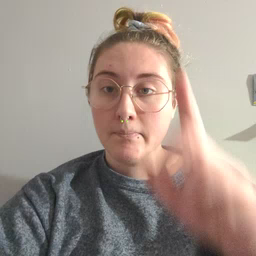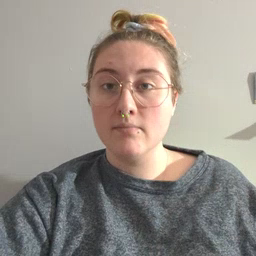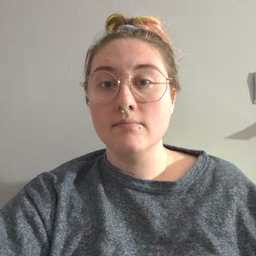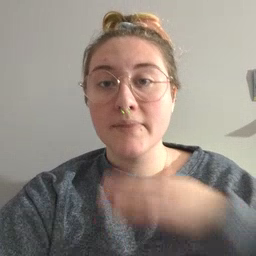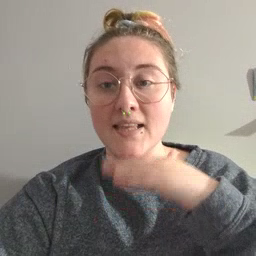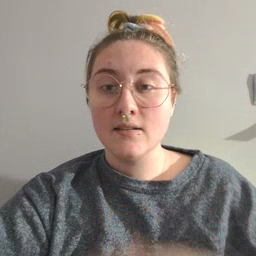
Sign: pig